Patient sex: M
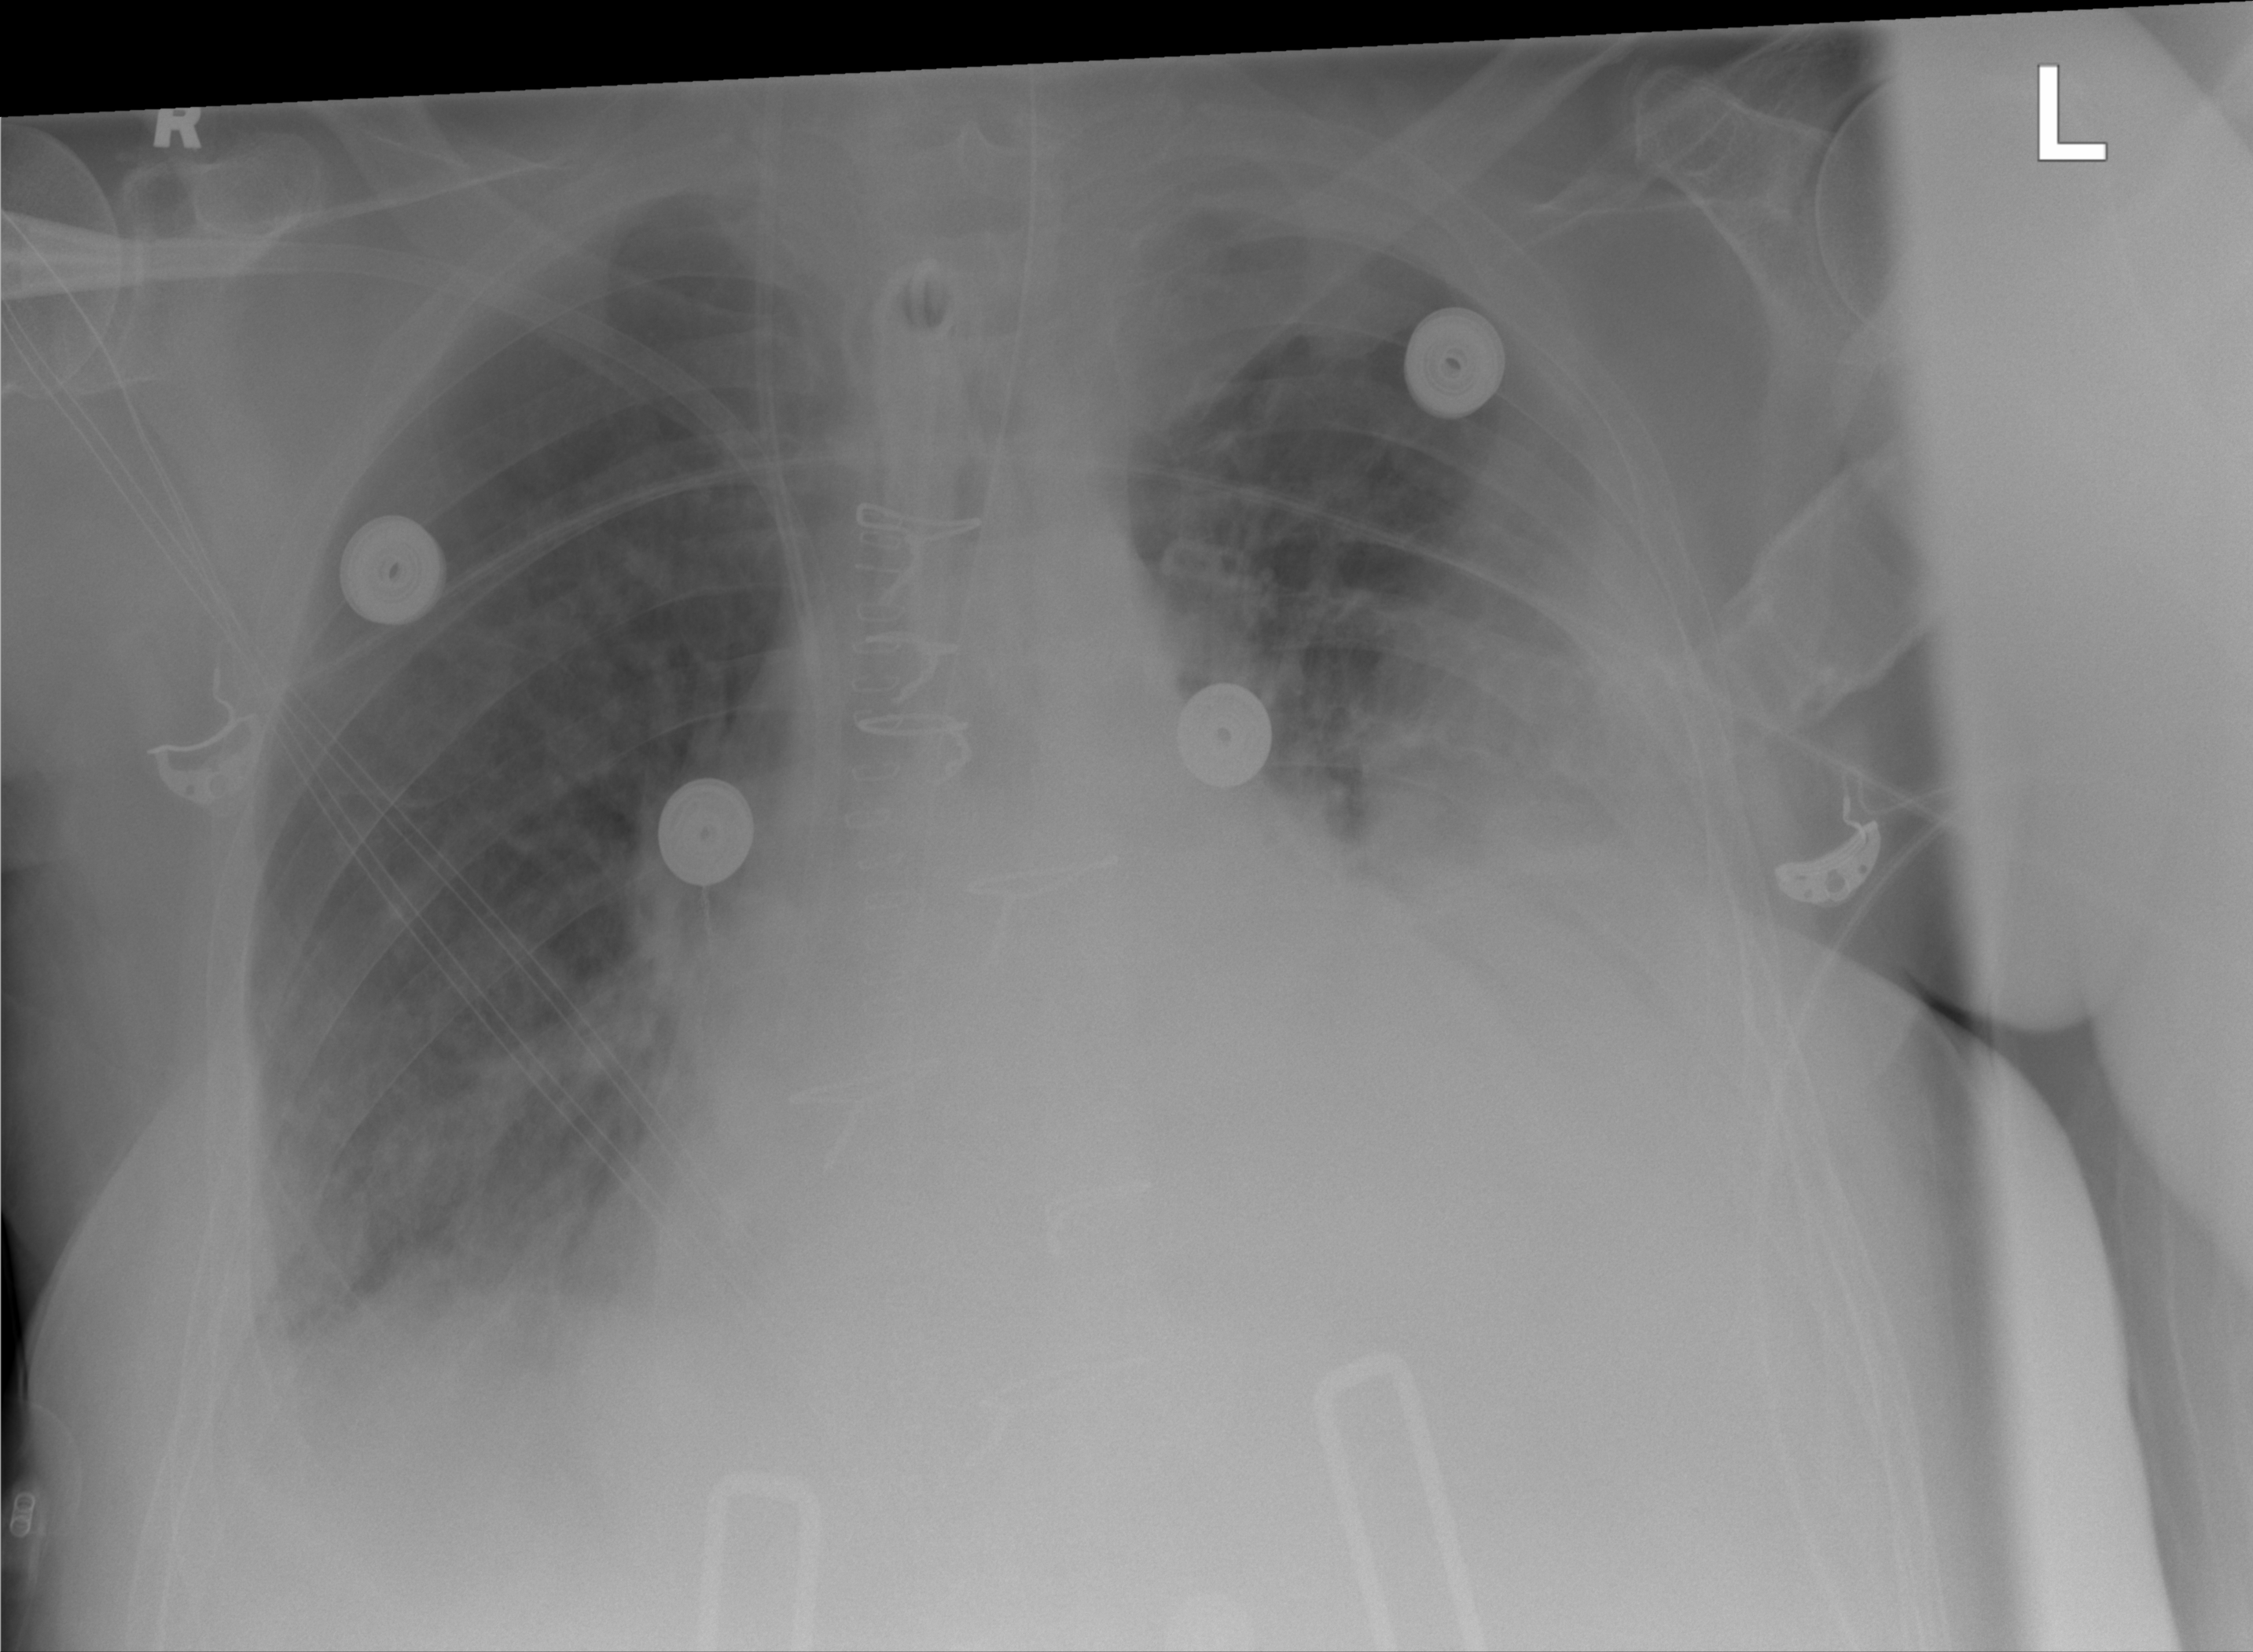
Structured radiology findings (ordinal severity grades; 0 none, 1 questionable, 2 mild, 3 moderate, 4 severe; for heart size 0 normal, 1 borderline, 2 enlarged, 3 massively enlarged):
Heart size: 2
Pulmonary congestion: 2
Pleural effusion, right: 2
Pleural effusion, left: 2
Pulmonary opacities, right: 2
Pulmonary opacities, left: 2
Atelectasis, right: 2
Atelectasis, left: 2